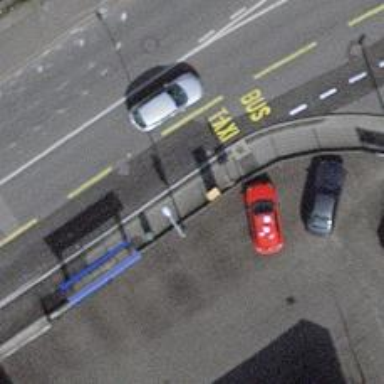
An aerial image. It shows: Sidewalk with asphalt surface leading to public transport platform. The platform has shelter.